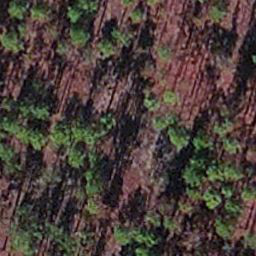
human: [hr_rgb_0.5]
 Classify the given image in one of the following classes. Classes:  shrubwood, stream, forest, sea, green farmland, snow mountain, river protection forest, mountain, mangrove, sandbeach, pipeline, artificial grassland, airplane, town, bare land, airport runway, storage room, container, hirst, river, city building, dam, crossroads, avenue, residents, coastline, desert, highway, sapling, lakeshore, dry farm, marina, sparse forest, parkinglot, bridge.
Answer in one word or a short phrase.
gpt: sapling